В расположенном горизонтально цилиндре (см. рисунок) слева от закрепленного поршня находится $1$ моль идеального газа.  В правой части цилиндра вакуум, а пружина, расположенная между поршнем и стенкой цилиндра, находится в недеформированном состоянии. Цилиндр теплоизолирован от окружающей среды. Когда поршень освободили, объем, занимаемый газом, увеличился вдвое.
Как изменится температура газа и его давление? Теплоемкости цилиндра, поршня и пружины пренебрежимо малы.
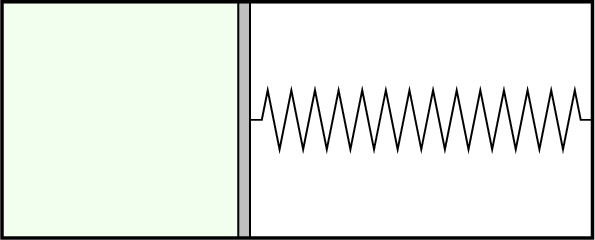
Ответ: $$ T_{2}=T_{1} \frac{1}{1+\frac{1}{4} \frac{R}{c_{v}}} $$ $$ p_{2}=\frac{p_{1}}{2\left(1+\frac{1}{4} \frac{R}{c_{v}}\right)} $$ Температура и давление газа уменьшились.
Темы:
T, Термодинамика, Всероссийские, Упругость, Неравновесный процесс, Пружина